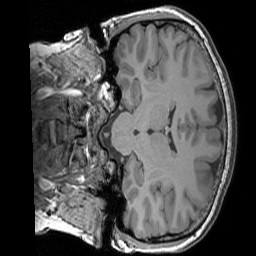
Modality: T1w
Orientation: coronal
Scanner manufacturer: siemens
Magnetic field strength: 3 T
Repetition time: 1.83 s
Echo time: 0.00303 s